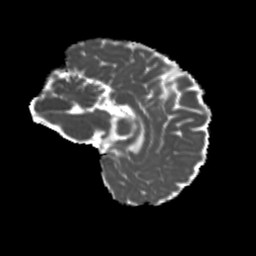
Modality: MD
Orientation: sagittal
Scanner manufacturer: siemens
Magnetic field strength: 3 T
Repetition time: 4 s
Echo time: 0.0594 s